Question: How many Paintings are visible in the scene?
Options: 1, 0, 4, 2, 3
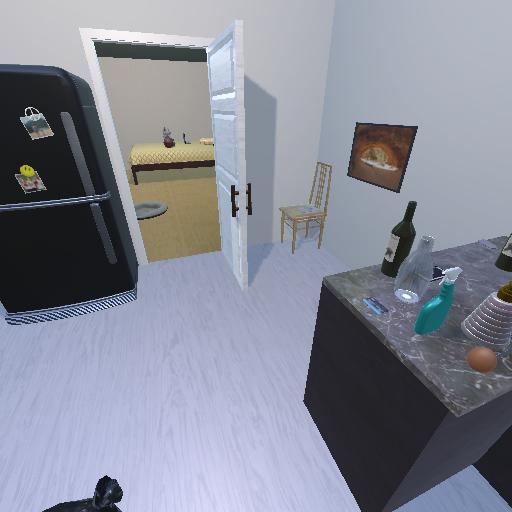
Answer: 1